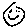
Label: smiley face